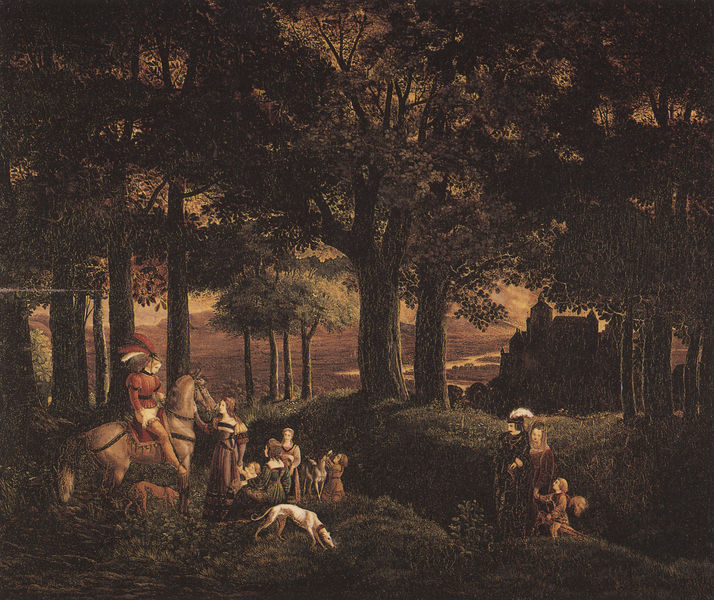
Titel: Der verirrte Ritter
Künstler: Karl Philipp Fohr
Standort: Berlin
Institution: Alte Nationalgalerie
Schlagwörter: baum, berg, blätter, dunkel, feder, gemälde, gruppe, himmel, laub, mann, schatten, weiß, baumstämme, bäume, fluss, frauen, grün, landschaft, menschen, ocker, stadt, abend, braun, damen, frau, hell, hintergrund, hut, hüte, licht, männer, nacht, orange, szene, blick, hund, hunde, rot, schloss, weg, wiese, beige, gesellschaft, haube, federn, baumstamm, flusslauf, hügel, natur, stamm, gebüsch, kirche, pfad, sonne, wege, adel, familie, kind, mutter, paar, pflanzen, tal, wald, kinder, pferd, reiter, engel, garten, adelige, ausritt, sattel, zaumzeug, düster, fahnen, berge, hecke, sonnenuntergang, herbst, ausflug, idylle, figuren, romantik, stämme, baumkrone, baumkronen, ruine, burg, moos, lichtung, gehweg, knien, helm, treffen, ritter, jagd, juge, jäger, reh, chien, jagdhund, windhund, geäst, märchen, knieen, tonig, prinz, adelig, jagdhunde, treibjagd, edelmann, amor, blätterdach, arbre, paysage, cheval, robe, chasse, hell dunkel kontrast, hecken, chateau, furche, plume, reitet, xviie, rüstng, buissons, troutrou, waldespfad, plumes, 18. jahrhundert, 1550, fp, courre, jagrd